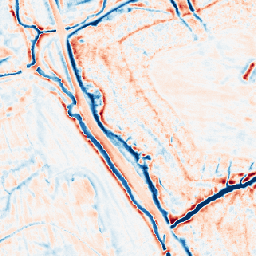
Category: edge_preserving
Decomposition family: bilateral
Decomposition parameters: d: 15
sigma_color: 50
sigma_space: 75
Upsampling method: area
Upsampling parameters: scale: 8
Upsampling scale: 8